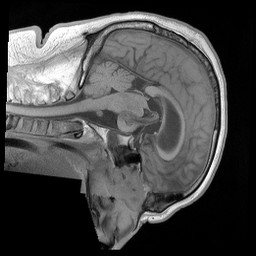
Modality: T1w
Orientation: sagittal
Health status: ill
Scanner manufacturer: siemens
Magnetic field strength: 3 T
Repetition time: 0.4 s
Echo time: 0.00272 s